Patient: sex F, age 69
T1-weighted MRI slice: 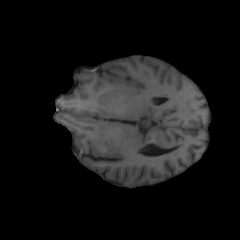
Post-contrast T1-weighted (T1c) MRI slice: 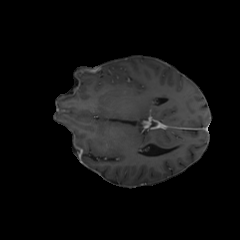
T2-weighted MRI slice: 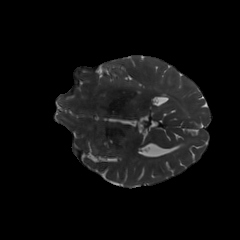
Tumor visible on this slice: no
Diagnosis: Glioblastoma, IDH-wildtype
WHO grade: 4